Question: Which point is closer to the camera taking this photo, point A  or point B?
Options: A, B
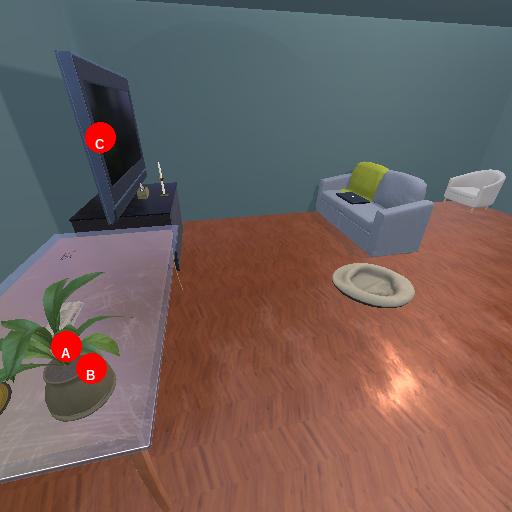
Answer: A